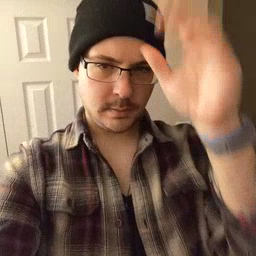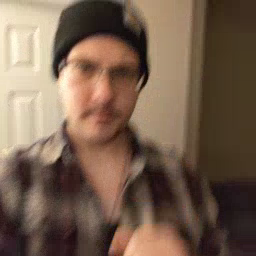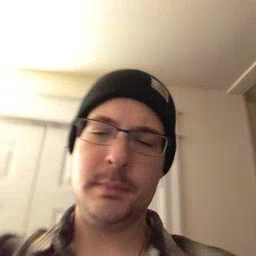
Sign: dad